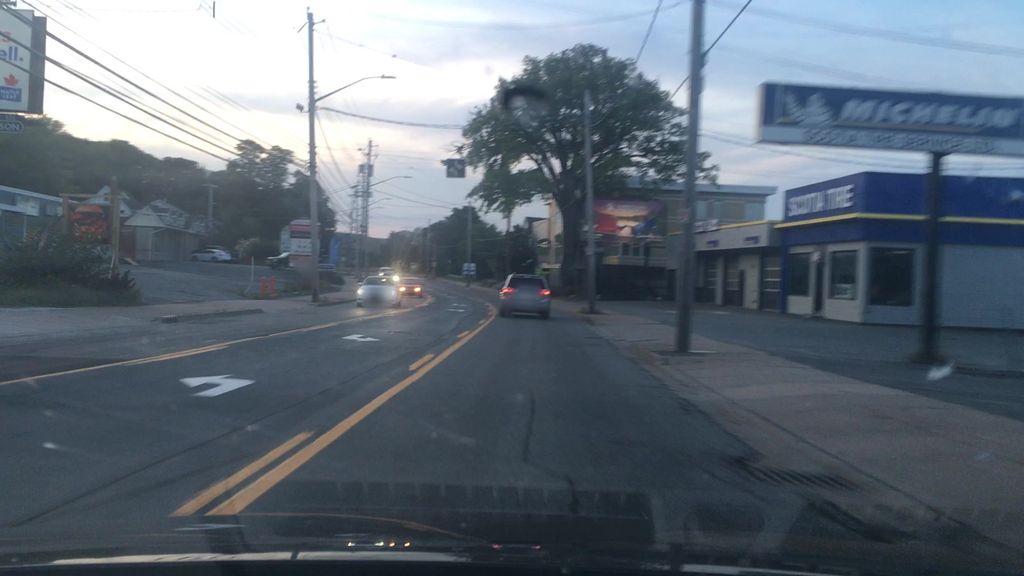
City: halifax